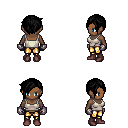
a pixel art fantasy rpg character, female body template, human, dark skin, white pirate shirt, gold greaves, black pixie cut hairstyle, metal gloves, maroon shoes, four views (front, back, left, right), 2x2 character sprite sheet, small pixel art, hard edges, no anti-aliasing